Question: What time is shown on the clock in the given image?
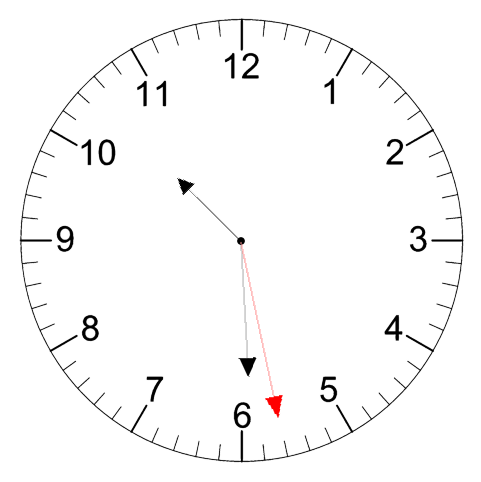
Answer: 10:29:28